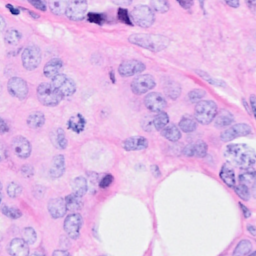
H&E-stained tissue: Breast